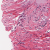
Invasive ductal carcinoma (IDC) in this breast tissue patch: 0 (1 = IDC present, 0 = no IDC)